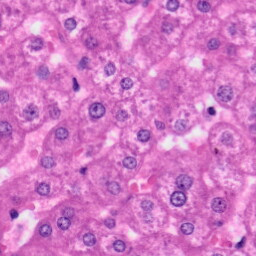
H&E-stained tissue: Liver